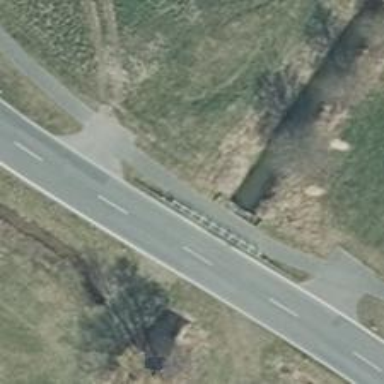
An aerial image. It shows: Secondary road crossing bridge with asphalt surface.